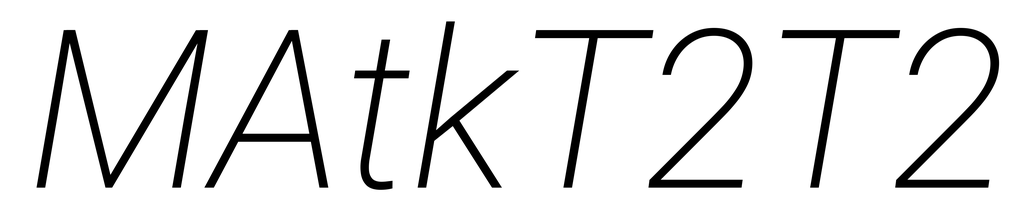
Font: Roboto-Italic_ExtraLight_Italic